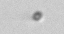
Label: nanoplankton_mix